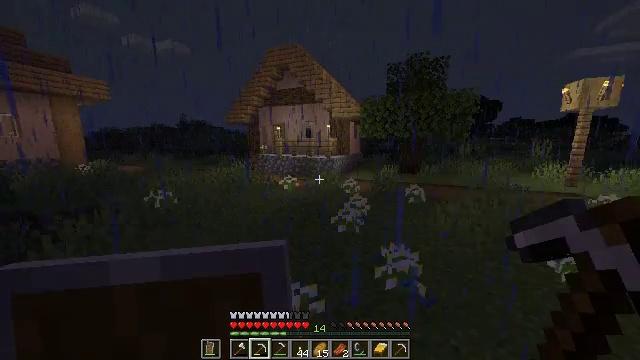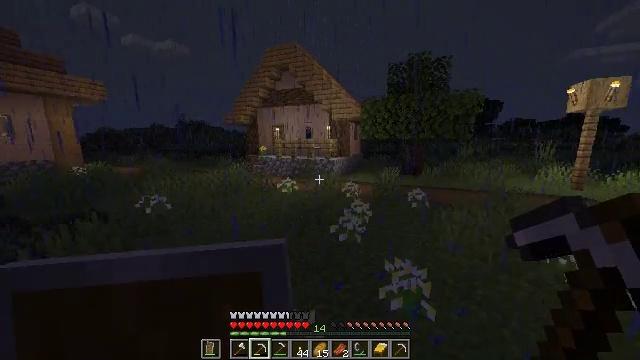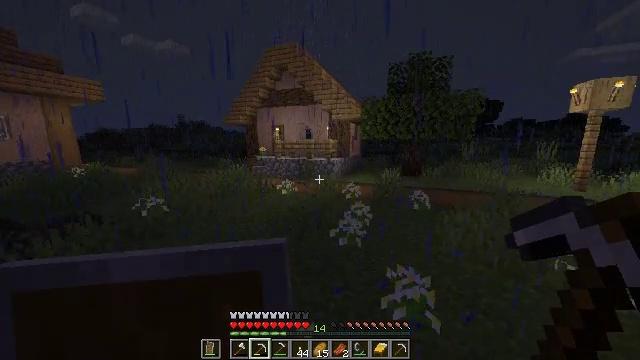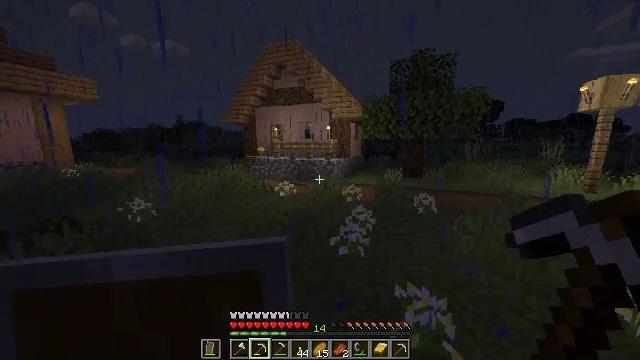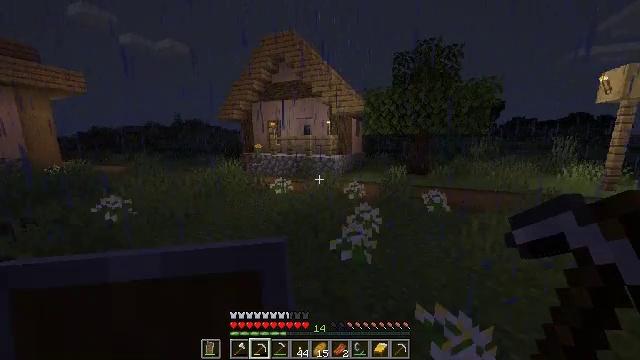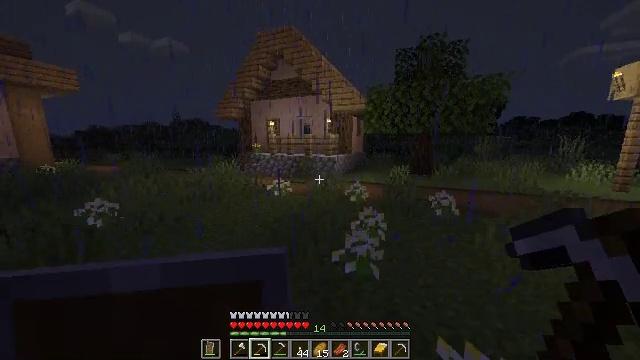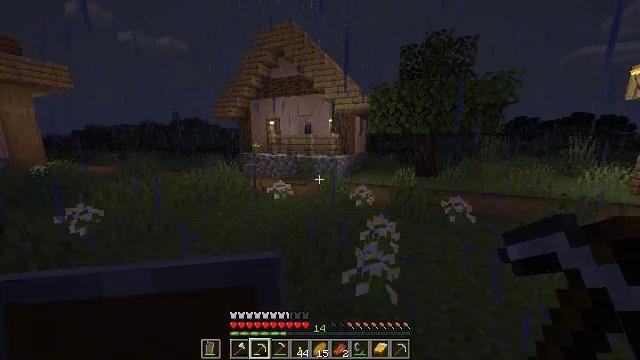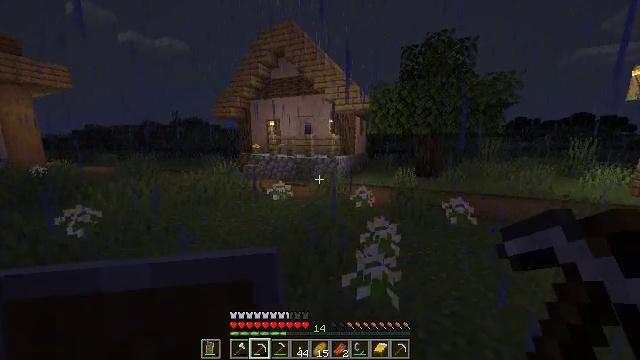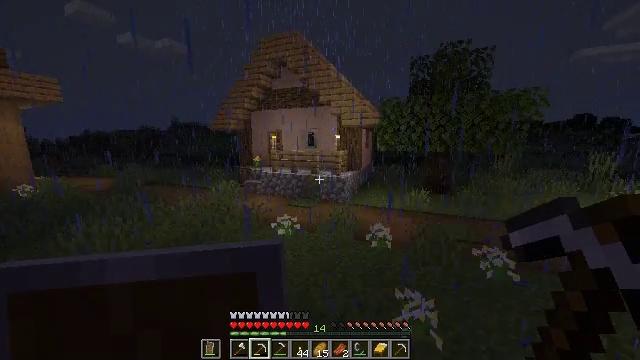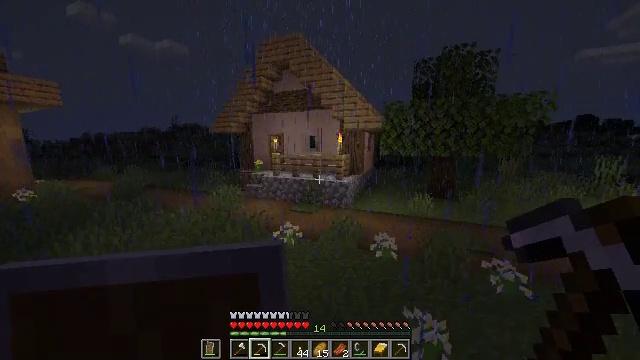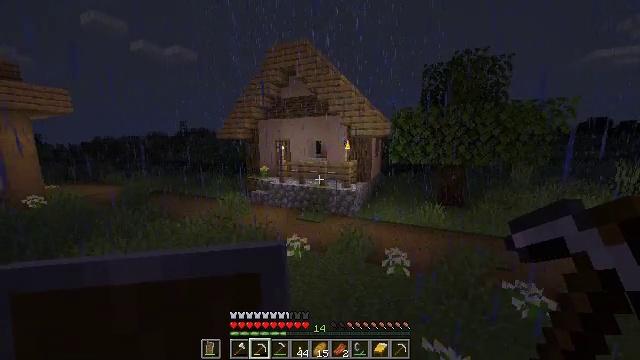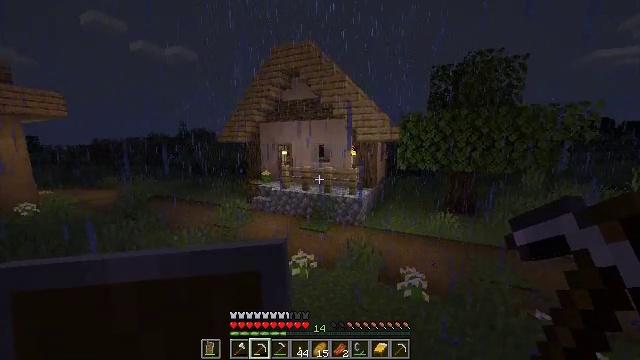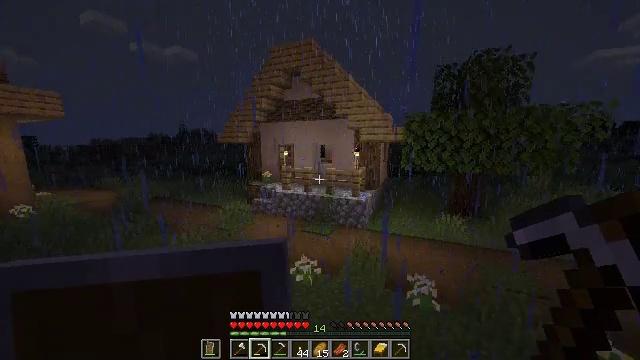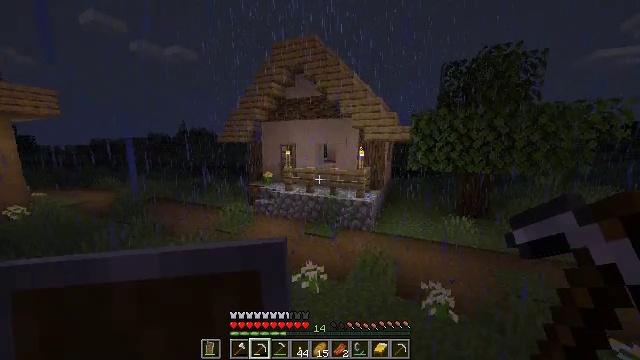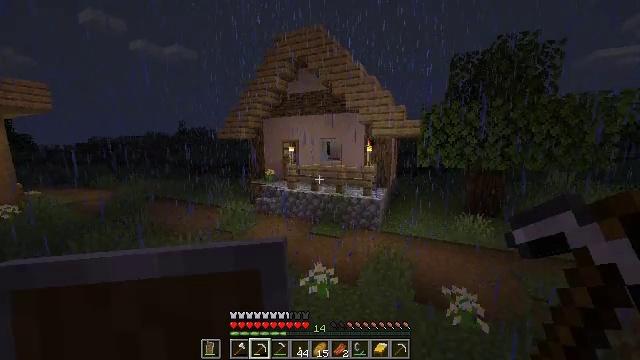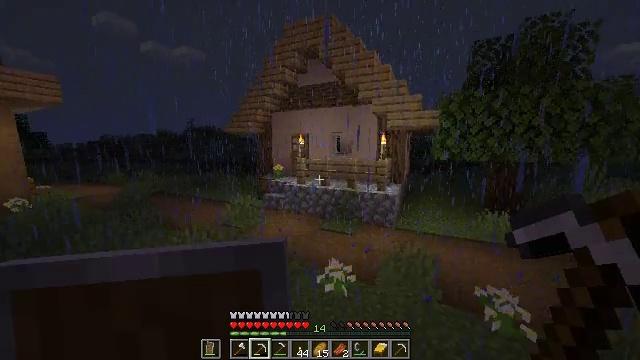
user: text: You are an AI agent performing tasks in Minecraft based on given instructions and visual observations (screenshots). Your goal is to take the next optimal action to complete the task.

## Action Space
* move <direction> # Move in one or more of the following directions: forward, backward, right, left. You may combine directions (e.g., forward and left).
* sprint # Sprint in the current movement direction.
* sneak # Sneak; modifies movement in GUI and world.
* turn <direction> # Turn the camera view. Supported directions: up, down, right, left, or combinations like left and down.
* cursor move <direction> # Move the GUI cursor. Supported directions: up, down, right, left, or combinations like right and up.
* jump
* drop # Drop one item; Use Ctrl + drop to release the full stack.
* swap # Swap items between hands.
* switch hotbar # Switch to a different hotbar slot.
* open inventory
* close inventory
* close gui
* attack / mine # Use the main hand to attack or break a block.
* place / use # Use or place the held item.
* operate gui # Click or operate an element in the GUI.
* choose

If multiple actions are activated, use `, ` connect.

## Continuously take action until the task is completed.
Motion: motion action
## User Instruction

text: Break the stonecutter to collect it.
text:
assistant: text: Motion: move forward, sprint, jump
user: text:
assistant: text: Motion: move forward, sprint, jump
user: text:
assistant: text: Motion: move forward, sprint, jump
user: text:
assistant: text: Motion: move forward, sprint, jump
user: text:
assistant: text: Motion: move forward and move left, sprint, jump
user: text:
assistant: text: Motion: move forward and move left, sprint, jump
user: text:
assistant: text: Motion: move forward and move left, sprint, jump
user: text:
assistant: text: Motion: move forward and move left, sprint, jump
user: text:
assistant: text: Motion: move forward and move left, sprint, jump
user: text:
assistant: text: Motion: move forward and move left, sprint, turn left, jump
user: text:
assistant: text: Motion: move forward and move left, sprint, jump
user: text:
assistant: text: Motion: move forward and move left, sprint, jump
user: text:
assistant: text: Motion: move forward and move left, sprint, jump
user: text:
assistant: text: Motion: move forward and move left, sprint, jump
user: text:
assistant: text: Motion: move forward and move left, sprint, turn left, jump
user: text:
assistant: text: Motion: move forward and move left, sprint, jump
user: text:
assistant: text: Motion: move forward and move left, sprint, jump
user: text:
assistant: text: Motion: move forward and move left, sprint, jump
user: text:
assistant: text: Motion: move forward and move left, sprint, jump
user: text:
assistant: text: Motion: move forward and move left, sprint, jump
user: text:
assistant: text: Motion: move forward and move left, sprint, jump
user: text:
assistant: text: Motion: move forward and move left, sprint, jump
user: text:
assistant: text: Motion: move forward and move left, sprint, turn right, jump
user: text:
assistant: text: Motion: move forward and move left, sprint, turn right, jump
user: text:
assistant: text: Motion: move forward and move left, sprint, turn right, jump
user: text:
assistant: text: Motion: move forward and move left, sprint, turn right, jump
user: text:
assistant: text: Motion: move forward and move left, sprint, turn right
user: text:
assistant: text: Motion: move forward and move left, sprint, turn right
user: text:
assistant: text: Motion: move forward and move left, sprint, turn right and up
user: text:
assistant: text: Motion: move forward and move left, sprint, turn right and up